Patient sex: M
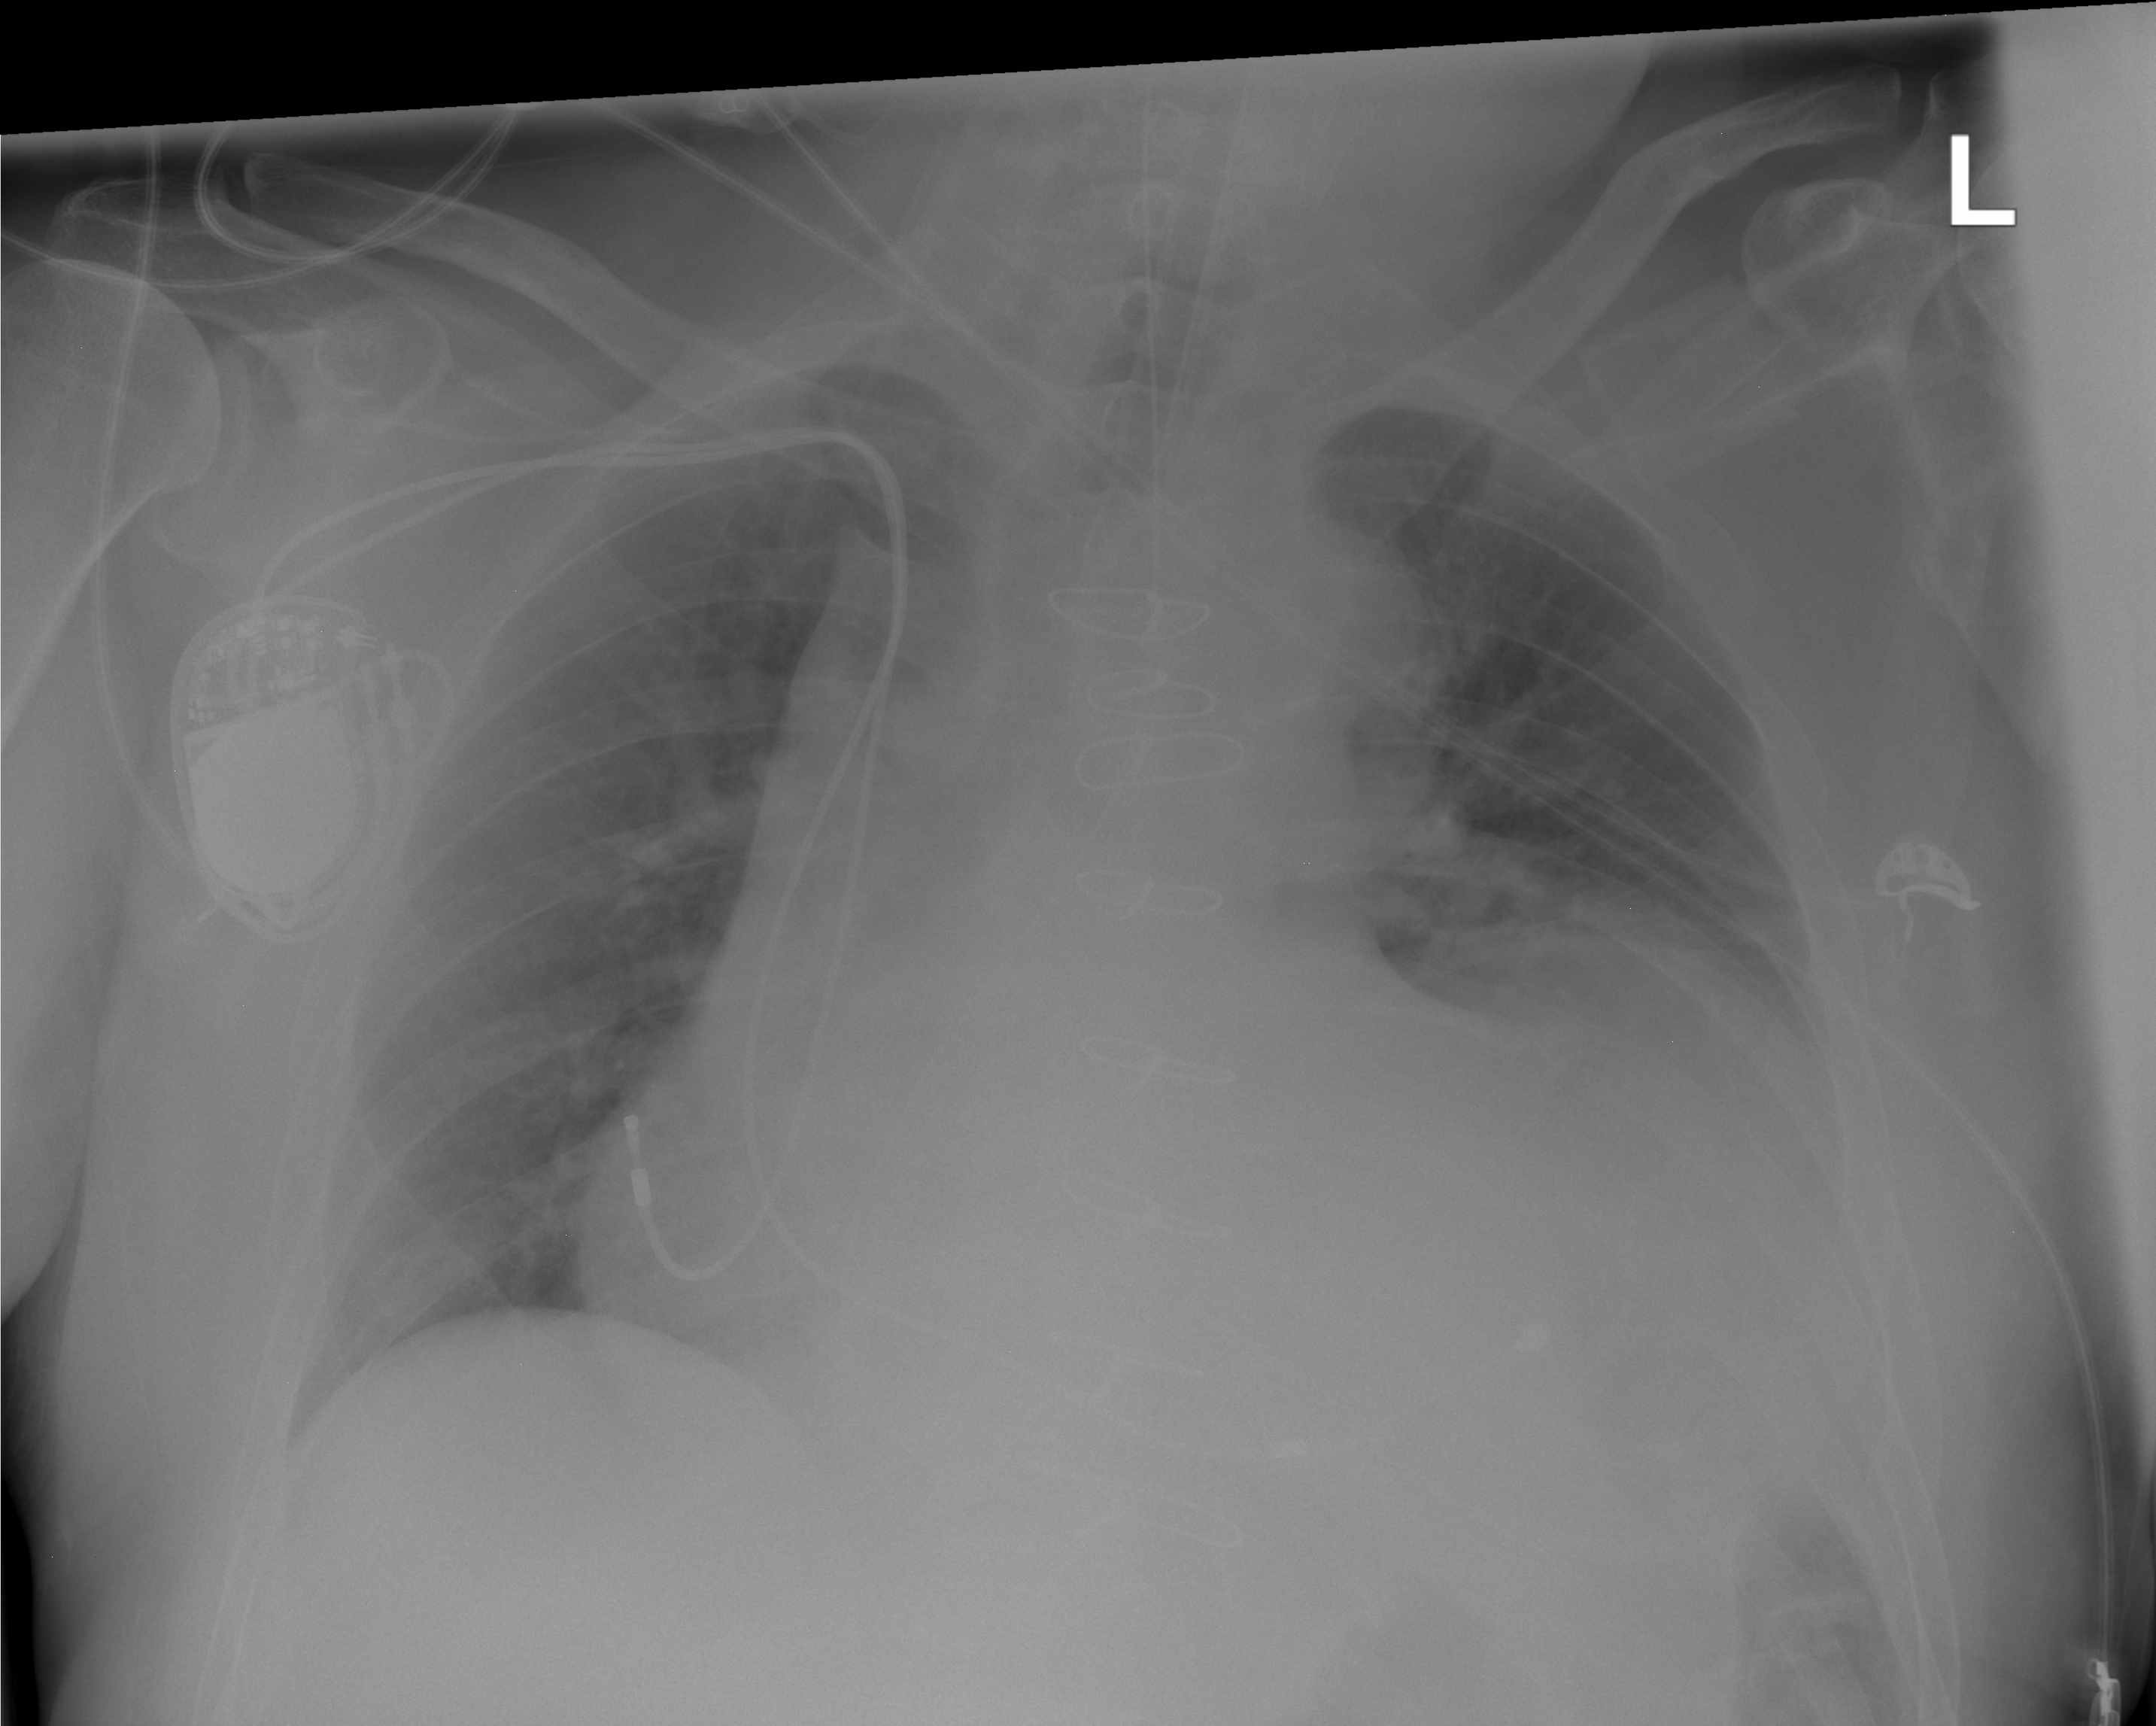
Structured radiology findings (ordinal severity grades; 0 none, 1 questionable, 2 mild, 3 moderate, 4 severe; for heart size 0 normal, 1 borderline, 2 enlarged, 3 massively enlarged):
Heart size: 3
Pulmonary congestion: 0
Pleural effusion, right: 0
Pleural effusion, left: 1
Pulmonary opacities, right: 0
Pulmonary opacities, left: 0
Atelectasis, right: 0
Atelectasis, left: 3